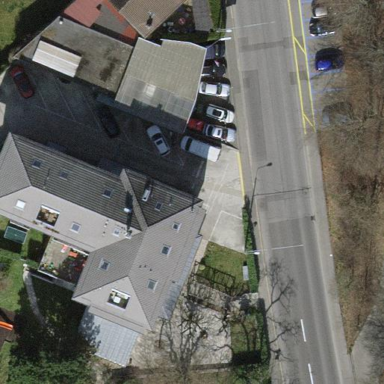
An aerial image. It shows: Hipped roof retail building.